Question: Was writing a blog post about some python coding styles and came across something that I found very strange and I was wondering if someone understood what was going on with it. Basically I've got two versions of the same function:
'''
a = lambda x: (i for i in range(x))
def b(x):
for i in range(x):
yield i
'''
And I want to compare the performance of these two doing just being set up. In my mind this should involve a negligible amount of computation and both methods should come up pretty close to zero, however, when I actually ran the timeit:
'''
def timing(x, number=10):
implicit = timeit.timeit('a(%s)' % int(x), 'from __main__ import a', number=number)
explicit = timeit.timeit('b(%s)' % int(x), 'from __main__ import b', number=number)
return (implicit, explicit)
def plot_timings(*args, **kwargs):
fig = plt.figure()
ax = fig.add_subplot(1,1,1)
x_vector = np.linspace(*args, **kwargs)
timings = np.vectorize(timing)(x_vector)
ax.plot(x_vector, timings[0], 'b--')
ax.plot(x_vector, timings[1], 'r--')
ax.set_yscale('log')
plt.show()
plot_timings(1, <PHONE>, 20)
'''
I get a HUGE difference between the two methods as shown below:

Where 'a' is in blue, and 'b' is in red.
Why is the difference so huge? It looks the explicit for loop version is also growing logarithmically, while the implicit version is doing nothing (as it should).
Any thoughts?
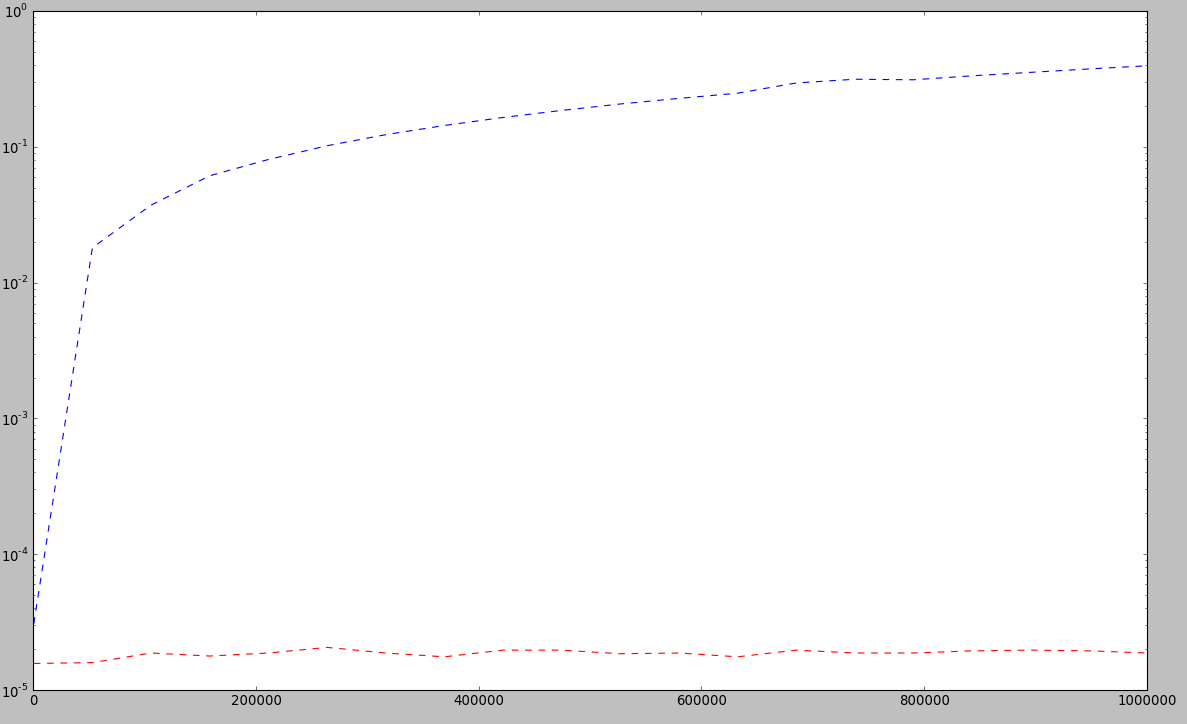
Answer: The difference is caused by 'range'
'a' needs to call range when you construct it.
'b' doesn't need to call range until the first iteration
'''
>>> def myrange(n):
... print "myrange(%s)"%n
... return range(n)
...
>>> a = lambda x: (i for i in myrange(x))
>>> def b(x):
... for i in myrange(x):
... yield i
...
>>> a(100)
myrange(100)
range(100)
<generator object <genexpr> at 0xd62d70>
>>> b(100)
<generator object b at 0xdadb90>
>>> next(_) # <-- first iteration of b(100)
myrange(100)
range(100)
0
'''